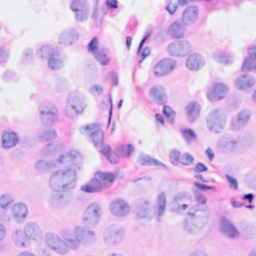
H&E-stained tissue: Breast